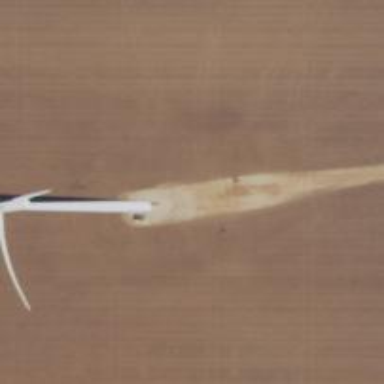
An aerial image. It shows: Wind generator in the form of horizontal axis wind turbine.